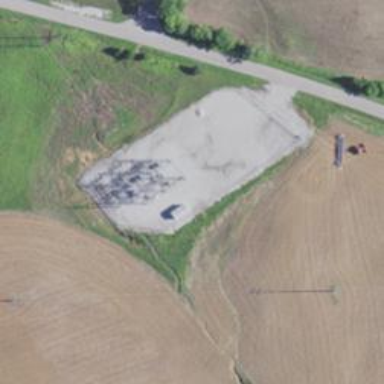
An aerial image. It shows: Outdoor power substation.